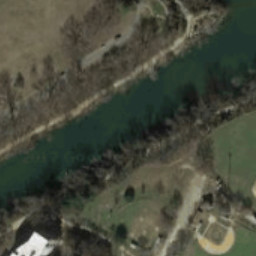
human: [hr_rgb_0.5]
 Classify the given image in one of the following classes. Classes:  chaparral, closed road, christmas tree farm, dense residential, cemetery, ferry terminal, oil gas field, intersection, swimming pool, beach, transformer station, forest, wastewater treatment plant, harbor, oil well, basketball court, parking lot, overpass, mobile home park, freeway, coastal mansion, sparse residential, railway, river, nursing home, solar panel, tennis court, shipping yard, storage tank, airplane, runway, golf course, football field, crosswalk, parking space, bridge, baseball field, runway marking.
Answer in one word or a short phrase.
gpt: river